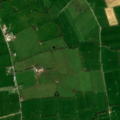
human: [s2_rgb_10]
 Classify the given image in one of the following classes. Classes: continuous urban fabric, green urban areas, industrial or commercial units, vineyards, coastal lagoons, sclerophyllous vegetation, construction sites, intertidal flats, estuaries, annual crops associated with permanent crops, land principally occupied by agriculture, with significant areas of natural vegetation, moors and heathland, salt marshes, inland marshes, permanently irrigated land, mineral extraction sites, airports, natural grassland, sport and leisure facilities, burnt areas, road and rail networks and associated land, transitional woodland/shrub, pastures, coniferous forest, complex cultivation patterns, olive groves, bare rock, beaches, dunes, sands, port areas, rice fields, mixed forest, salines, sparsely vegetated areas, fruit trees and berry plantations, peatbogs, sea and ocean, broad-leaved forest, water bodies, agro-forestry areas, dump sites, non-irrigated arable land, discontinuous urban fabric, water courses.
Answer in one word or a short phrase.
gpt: non-irrigated arable land, pastures